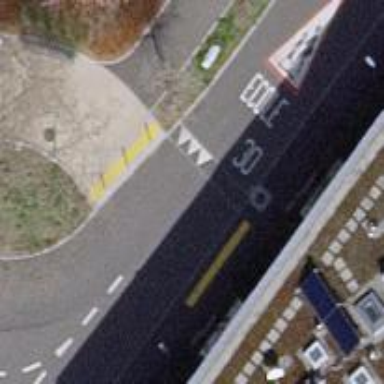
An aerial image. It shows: Kerb serving as barrier.